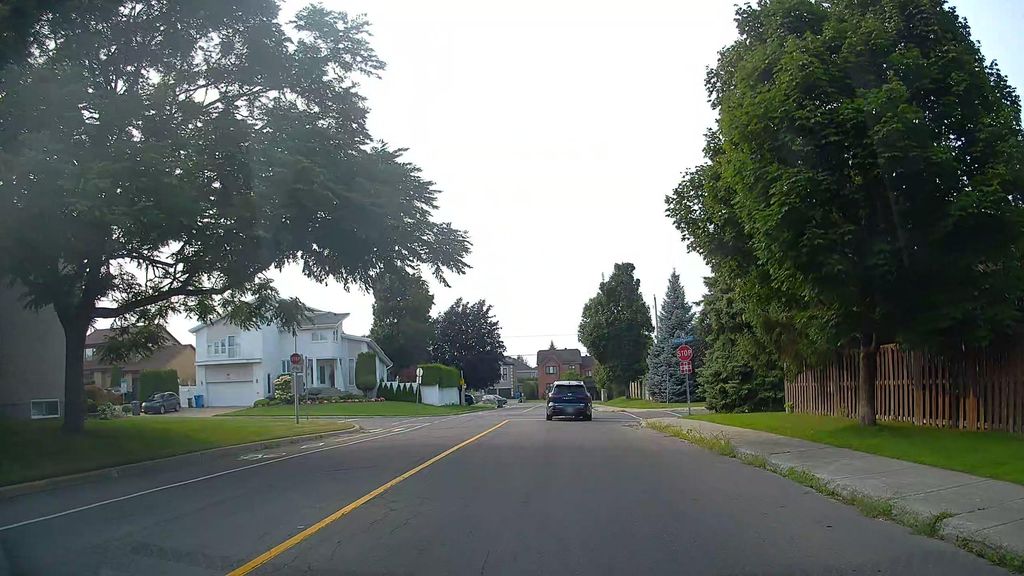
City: montreal